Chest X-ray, PA view. Patient: 42 years old, sex M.
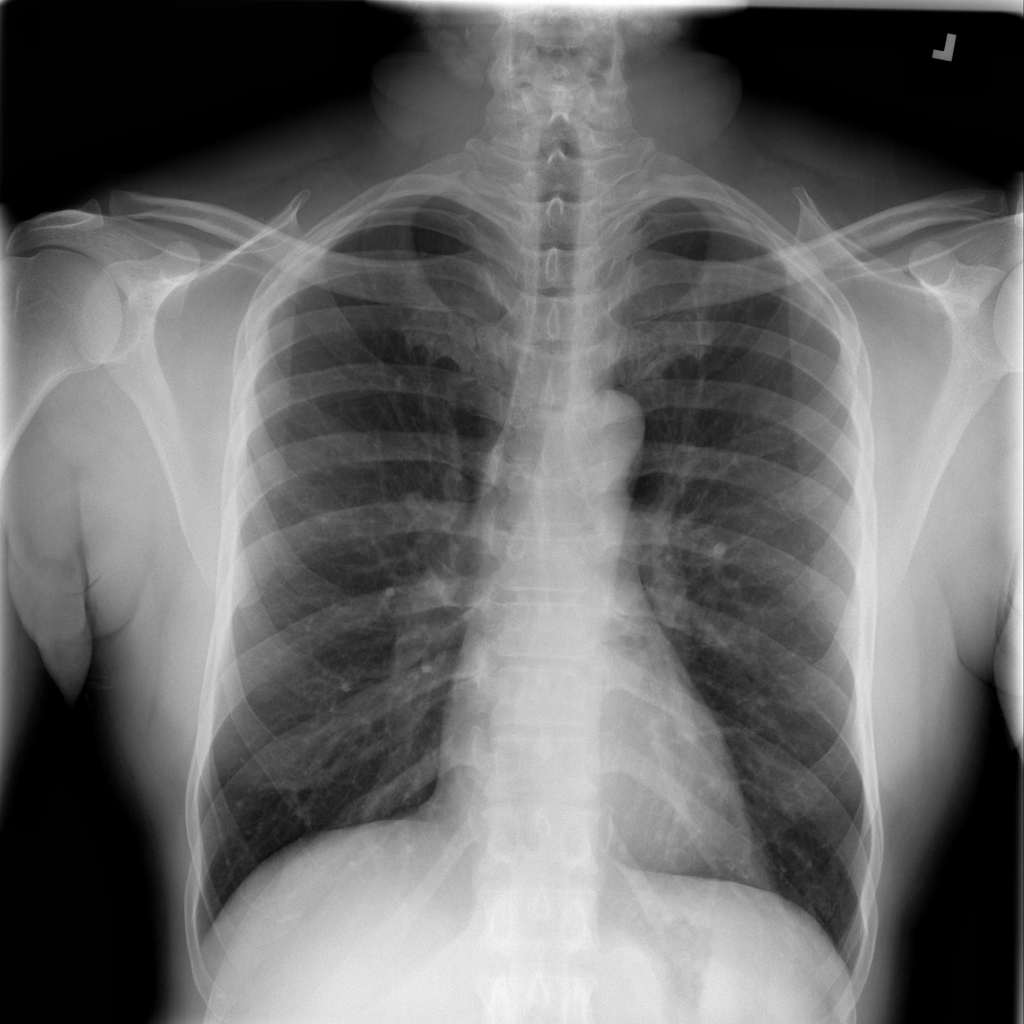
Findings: Infiltration